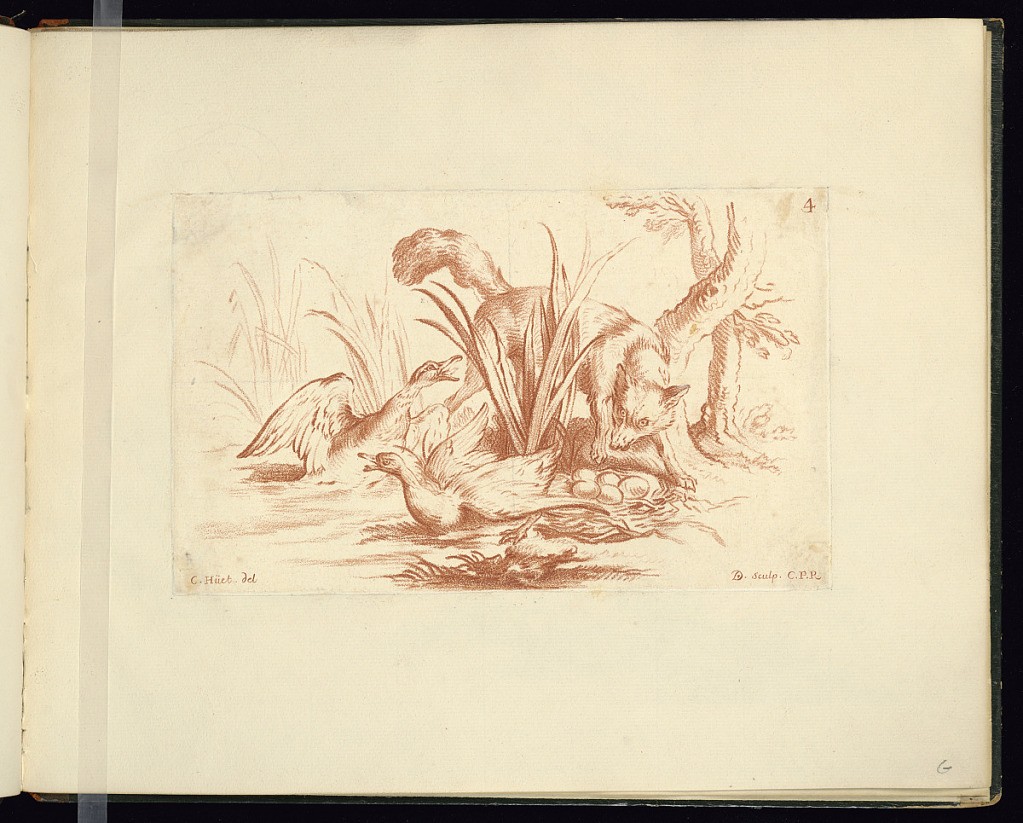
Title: Hunting Scene with a Dog and Ducks
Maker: Christophe Huet, French, 1695 – 1759
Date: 1755–76
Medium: Etching and engraving (crayon manner) in red ink on paper
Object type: Print
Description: A dog hunting in a landscape, with a duck fleeing from their nest with eggs, another duck attacks the dog from behind. Foliage and trees in the background. The plate is signed and numbered.